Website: macys
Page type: delivery-shipping
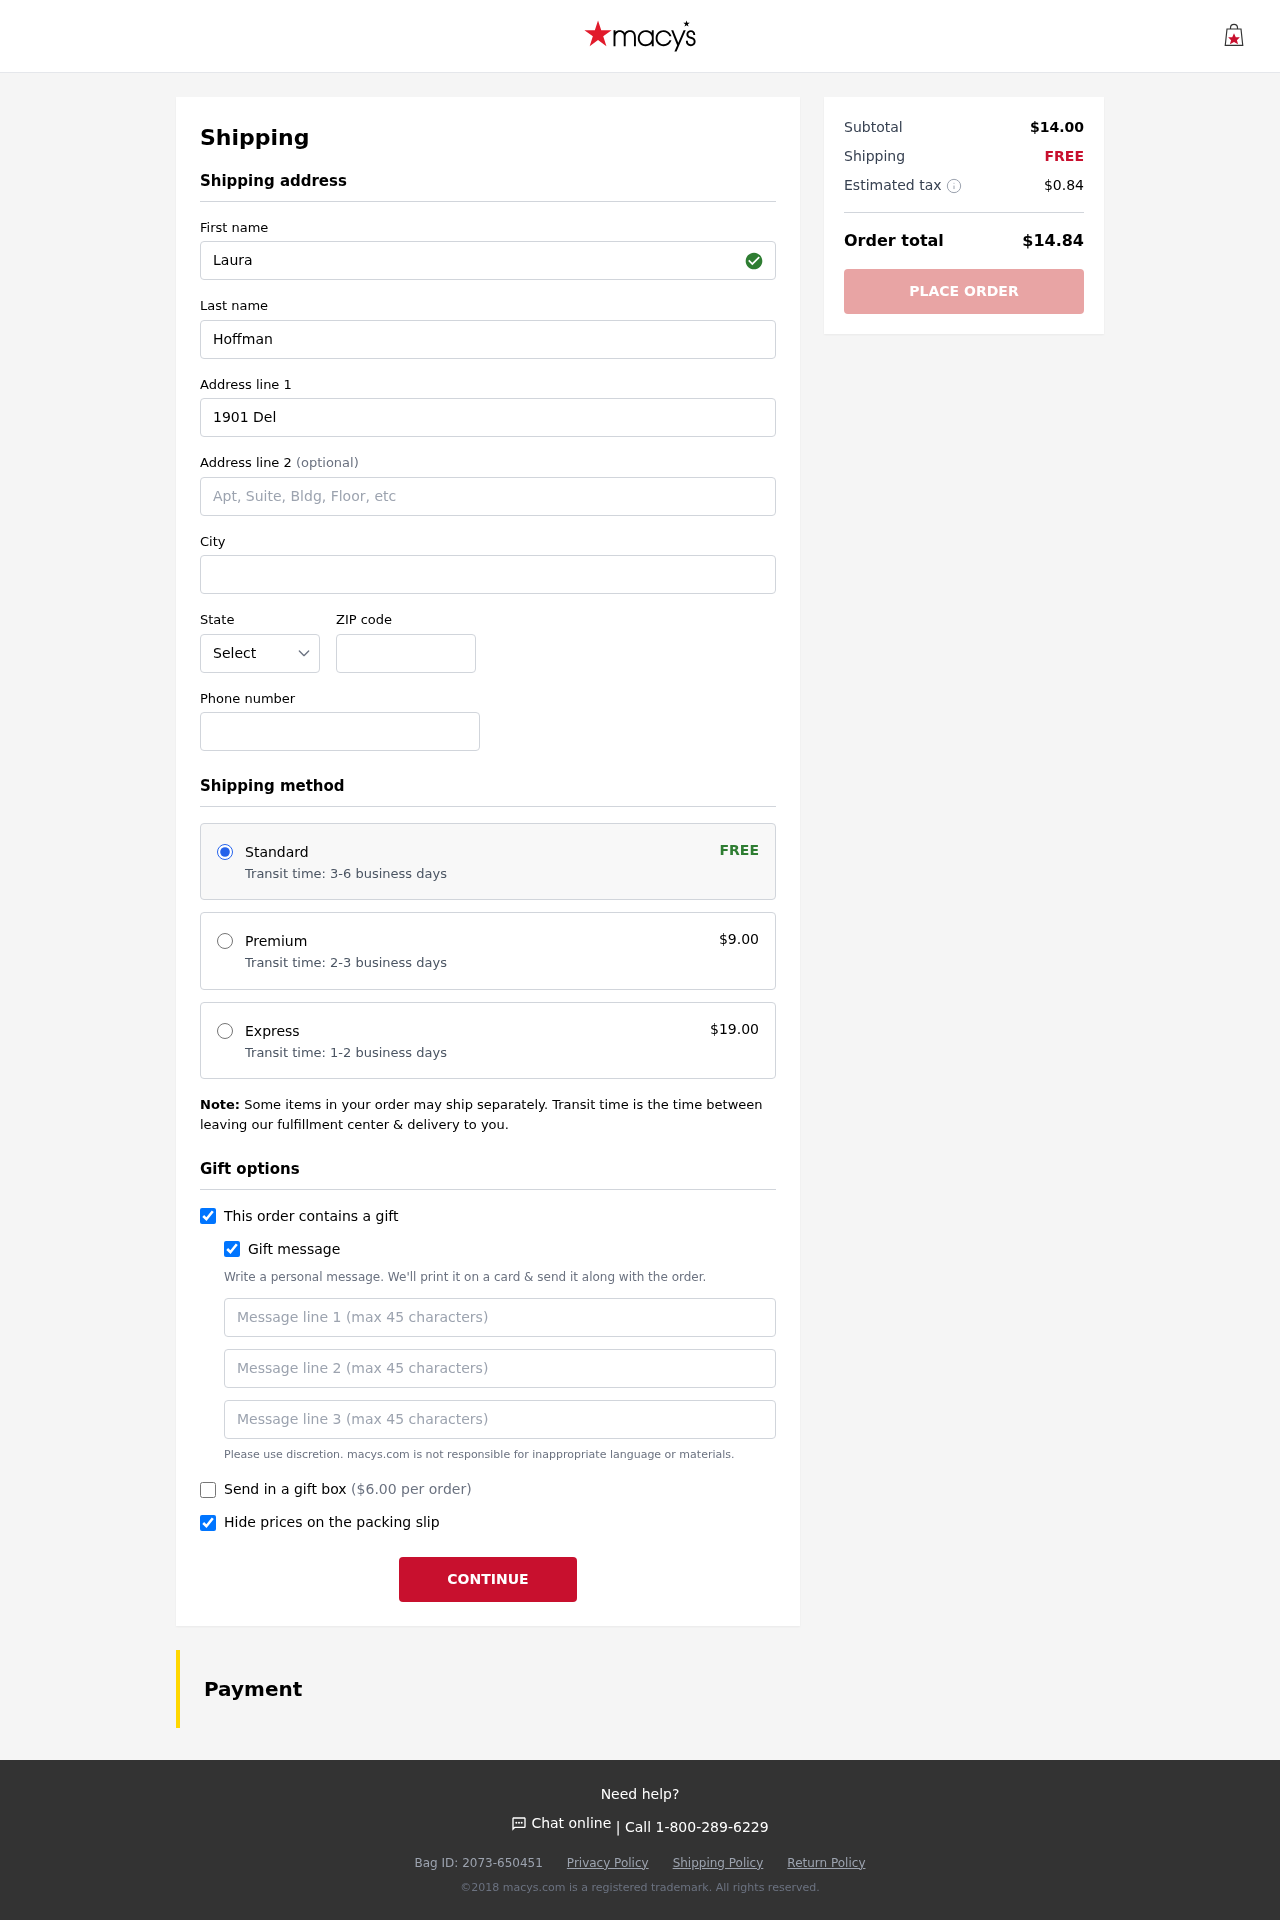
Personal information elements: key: PII_STATE_ABBR
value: WA
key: PII_FIRSTNAME
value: Laura
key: PII_LASTNAME
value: Hoffman
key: PII_STREET
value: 1901 Deleon Dale
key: PII_STREET2
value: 136 Lisa Islands Suite 201
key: PII_CITY
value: Robertside
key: PII_POSTCODE
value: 62351
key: PII_PHONE
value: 8113451672
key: PII_GIFT_MESSAGE
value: Hey Jessica! I thought you’d love this cool neck gaiter to rock during your outdoor adventures—it’s perfect for those sunny days ahead. Hope you enjoy it!  Laura
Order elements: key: ORDER_SHIPPING_STANDARD
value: Transit time: 3-6 business days
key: ORDER_SHIPPING_COST
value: FREE
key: ORDER_SHIPPING_PREMIUM
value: Transit time: 2-3 business days
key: ORDER_SHIPPING_PREMIUM_PRICE
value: $9.00
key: ORDER_SHIPPING_EXPRESS
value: Transit time: 1-2 business days
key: ORDER_SHIPPING_EXPRESS_PRICE
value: $19.00
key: ORDER_GIFT_BOX_PRICE
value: ($6.00 per order)
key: ORDER_SUBTOTAL
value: $14.00
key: ORDER_SHIPPING_COST2
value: FREE
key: ORDER_TAX
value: $0.84
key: ORDER_TOTAL
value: $14.84